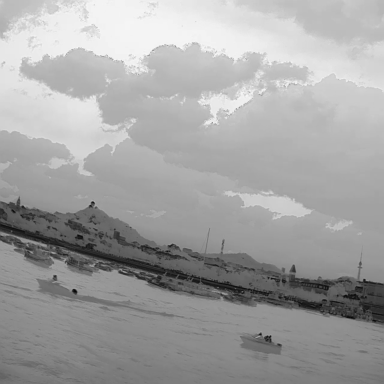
There are two canoes in the infrared image.